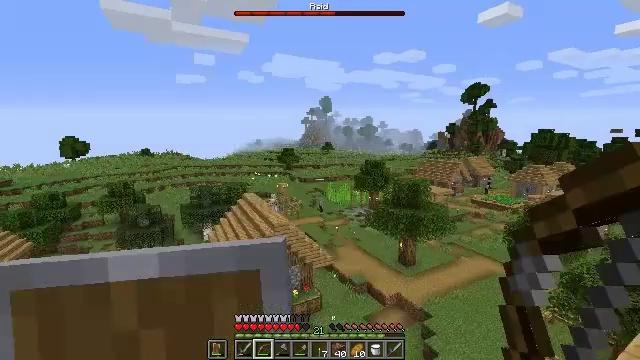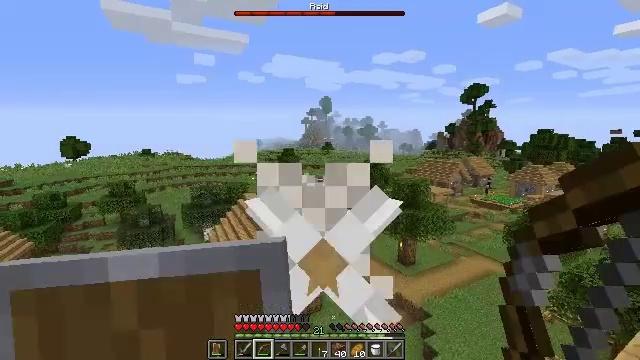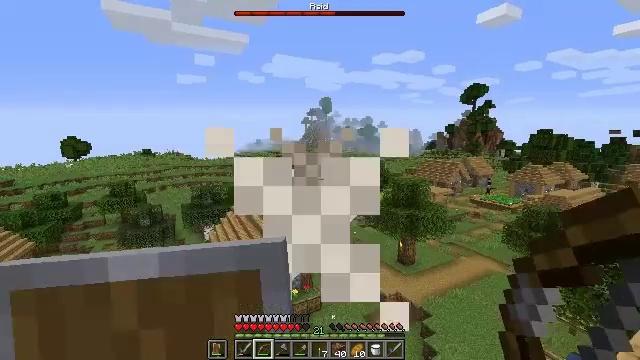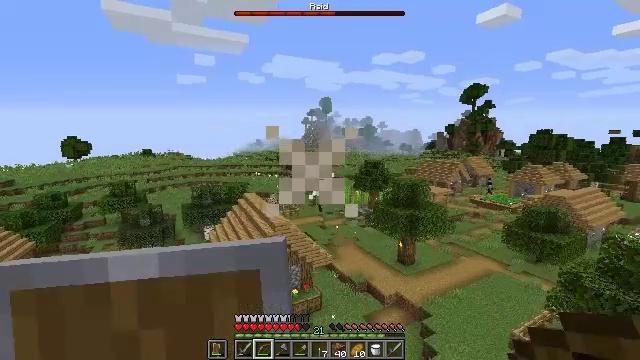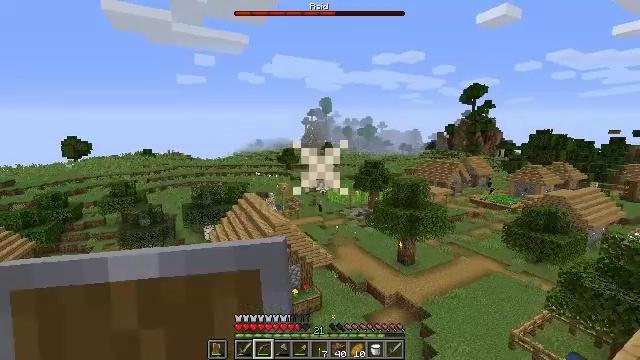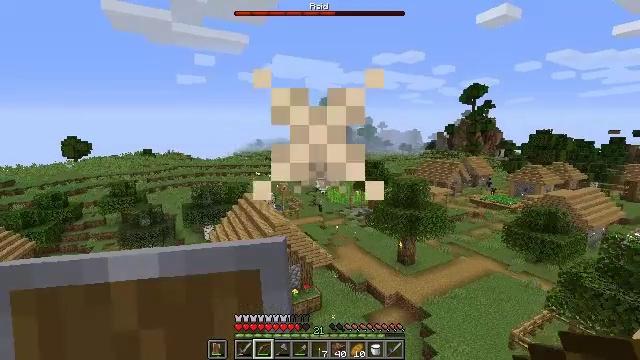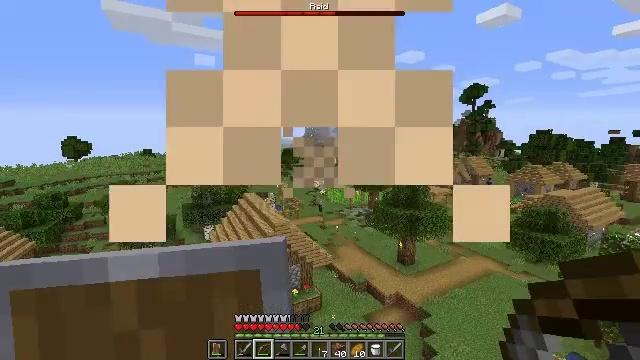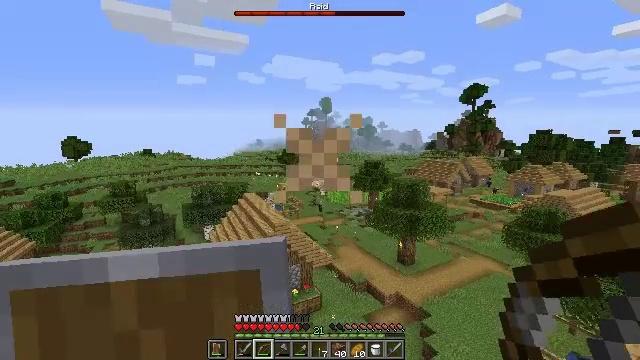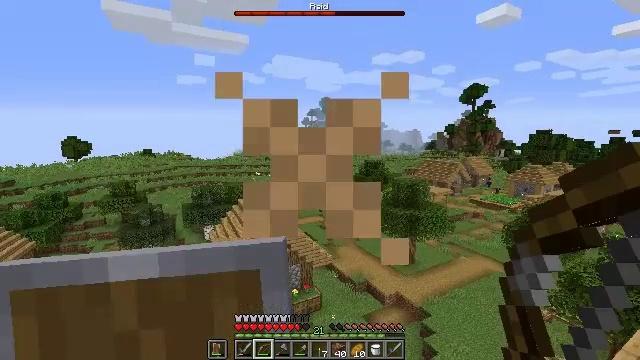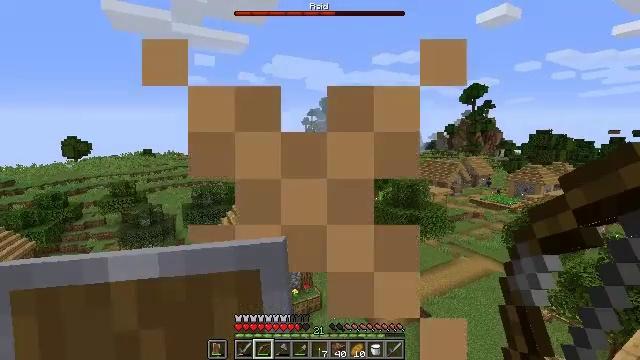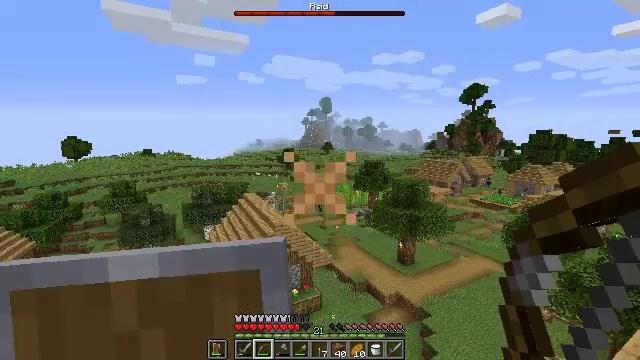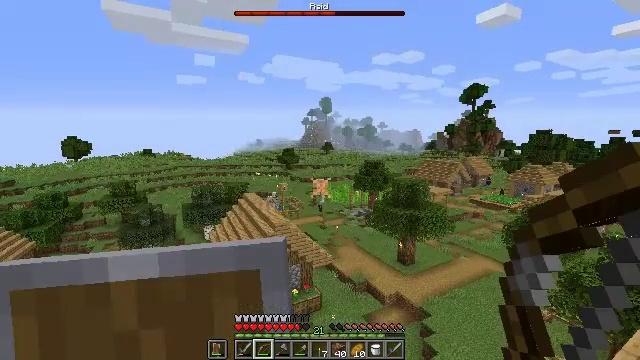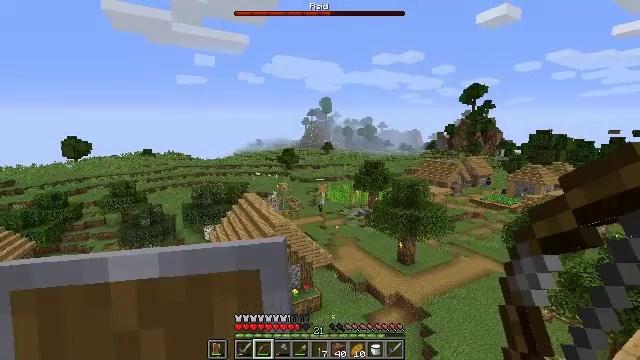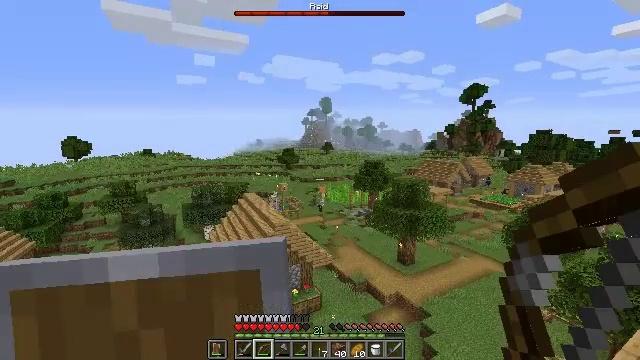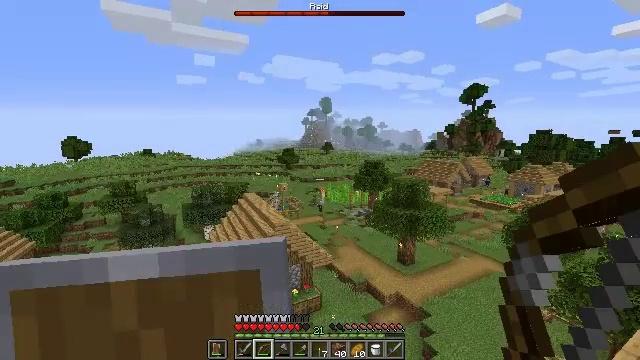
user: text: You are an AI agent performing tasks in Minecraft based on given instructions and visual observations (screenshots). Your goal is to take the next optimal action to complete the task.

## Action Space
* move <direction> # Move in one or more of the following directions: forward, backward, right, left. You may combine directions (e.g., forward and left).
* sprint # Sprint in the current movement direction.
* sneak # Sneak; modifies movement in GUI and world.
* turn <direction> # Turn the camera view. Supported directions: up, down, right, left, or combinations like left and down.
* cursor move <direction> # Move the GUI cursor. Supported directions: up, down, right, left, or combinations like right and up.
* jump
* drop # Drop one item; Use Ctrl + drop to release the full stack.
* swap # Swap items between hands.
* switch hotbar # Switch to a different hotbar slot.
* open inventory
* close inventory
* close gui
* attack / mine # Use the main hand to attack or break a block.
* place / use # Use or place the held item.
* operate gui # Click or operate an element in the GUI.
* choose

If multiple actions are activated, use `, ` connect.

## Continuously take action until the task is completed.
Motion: motion action
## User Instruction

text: Fight against raiders.
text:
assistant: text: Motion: no_op
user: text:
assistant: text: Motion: no_op
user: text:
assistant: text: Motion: no_op
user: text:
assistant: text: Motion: no_op
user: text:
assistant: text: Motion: no_op
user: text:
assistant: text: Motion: no_op
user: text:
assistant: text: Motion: no_op
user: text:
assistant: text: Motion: no_op
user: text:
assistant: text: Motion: no_op
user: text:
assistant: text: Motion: no_op
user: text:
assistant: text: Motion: no_op
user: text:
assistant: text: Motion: no_op
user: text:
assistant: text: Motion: no_op
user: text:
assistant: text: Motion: no_op
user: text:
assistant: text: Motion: no_op